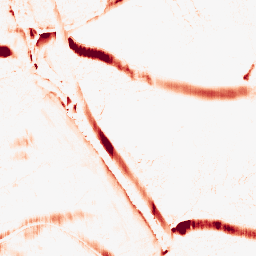
Category: morphological
Decomposition family: morphological_ellipse
Decomposition parameters: operation: opening
width: 20
height: 5
Upsampling method: edge_directed
Upsampling parameters: scale: 4
Upsampling scale: 4